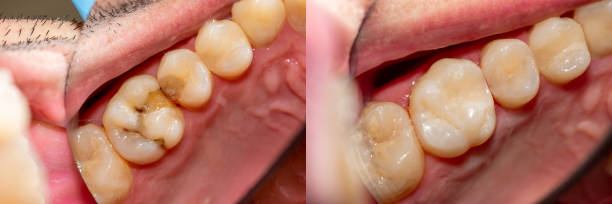
Condition: Calculus